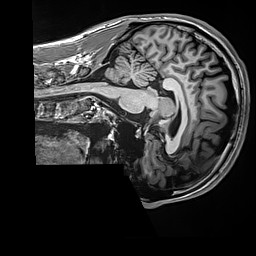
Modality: T1w
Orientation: sagittal
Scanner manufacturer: siemens
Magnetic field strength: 3 T
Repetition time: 2.5 s
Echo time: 0.00299 s